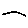
Label: line